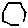
Label: hexagon